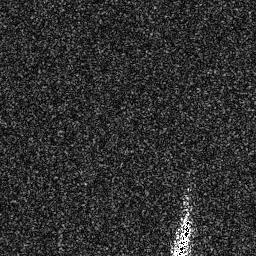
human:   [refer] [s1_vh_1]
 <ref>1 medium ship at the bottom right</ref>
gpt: <box>[[66, 84, 74, 99, 0]]</box>